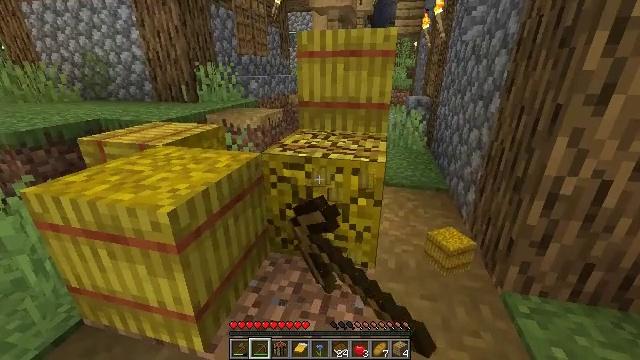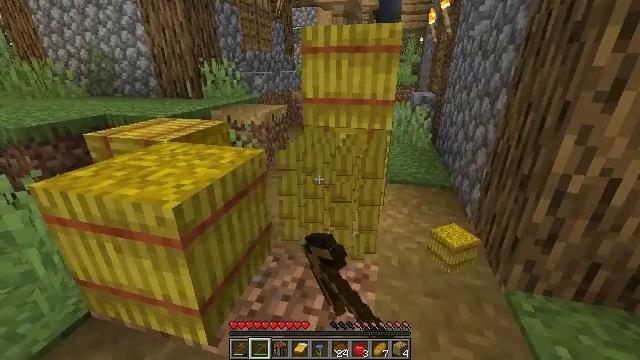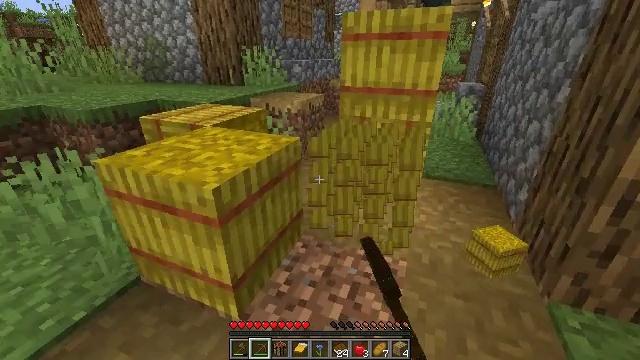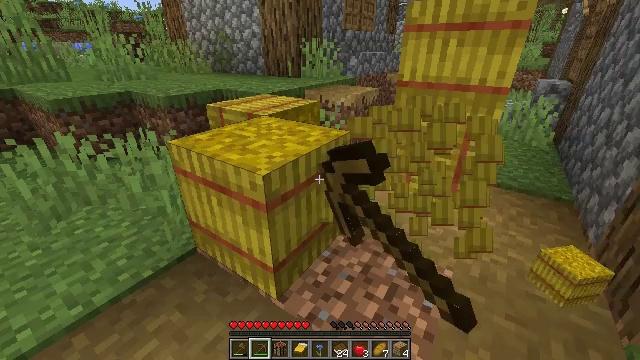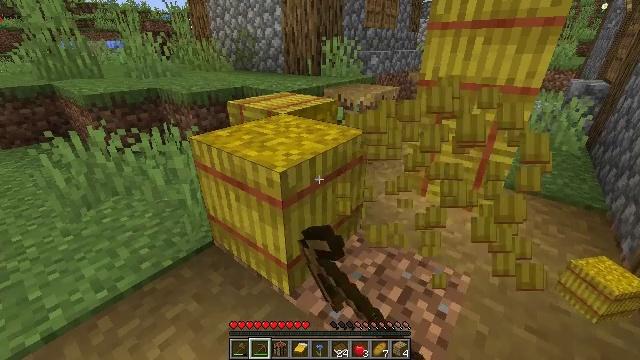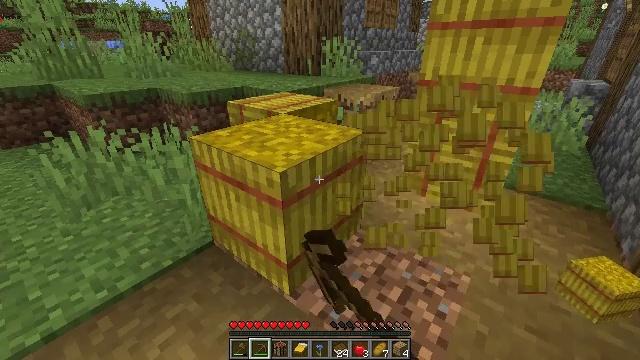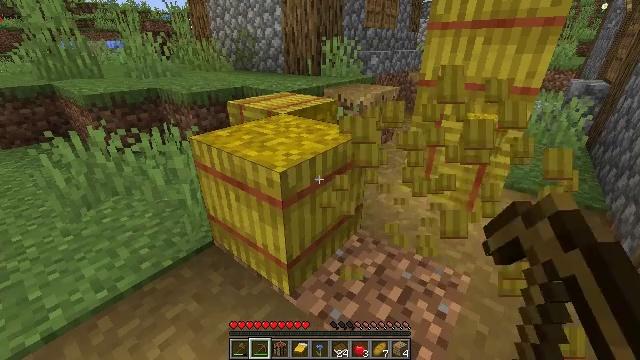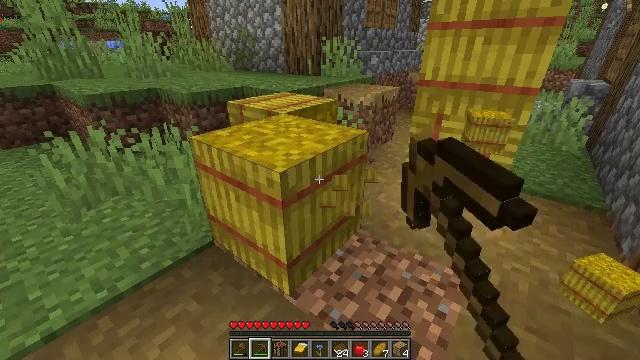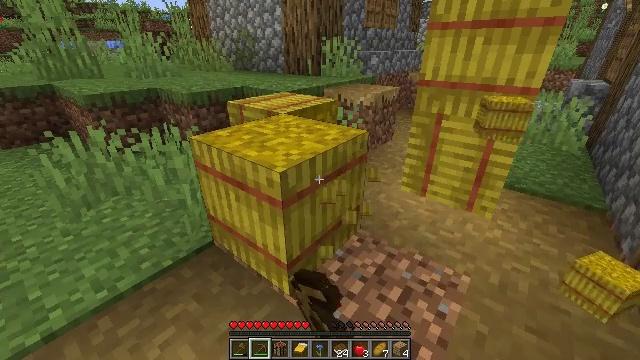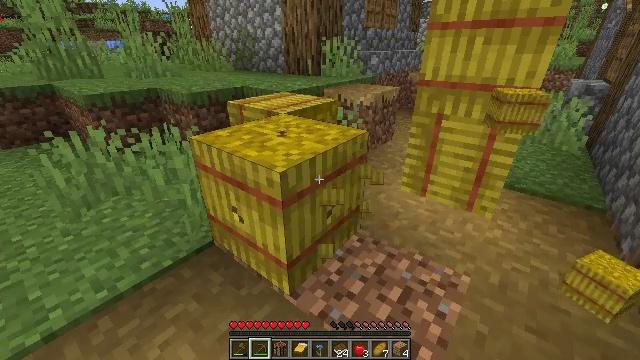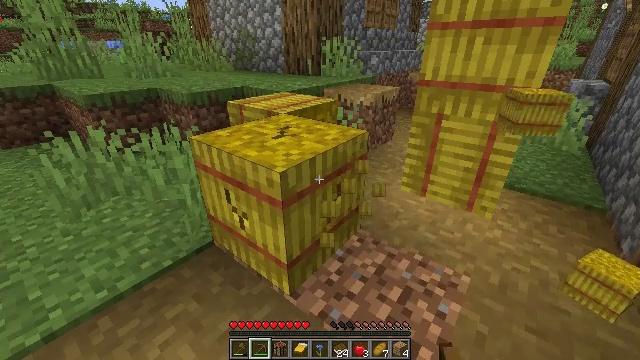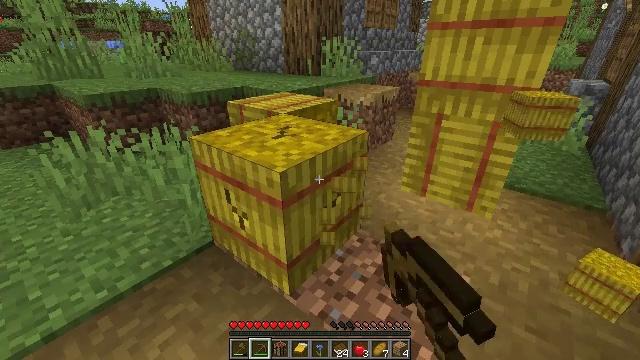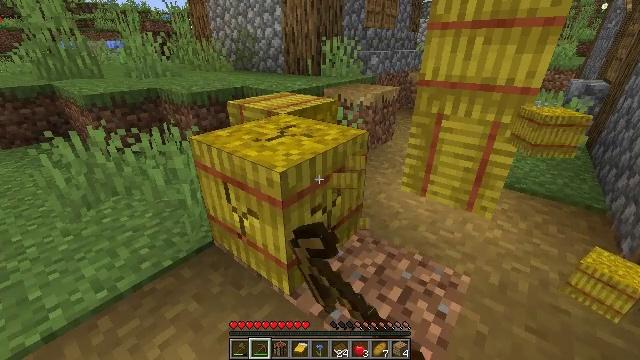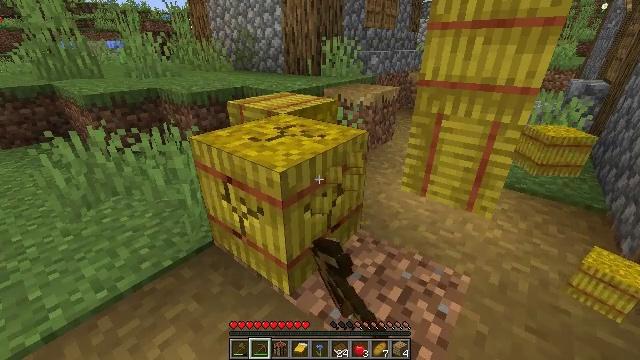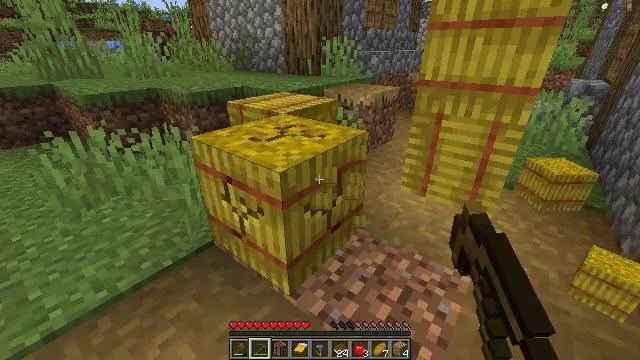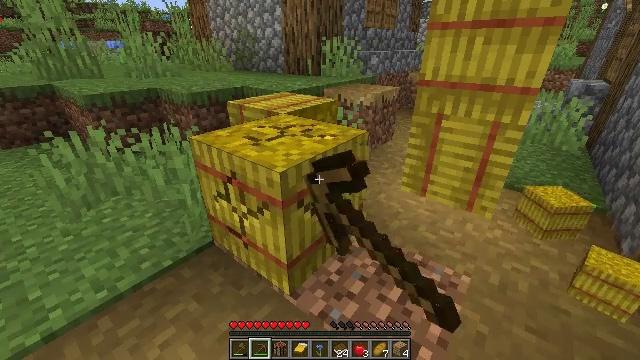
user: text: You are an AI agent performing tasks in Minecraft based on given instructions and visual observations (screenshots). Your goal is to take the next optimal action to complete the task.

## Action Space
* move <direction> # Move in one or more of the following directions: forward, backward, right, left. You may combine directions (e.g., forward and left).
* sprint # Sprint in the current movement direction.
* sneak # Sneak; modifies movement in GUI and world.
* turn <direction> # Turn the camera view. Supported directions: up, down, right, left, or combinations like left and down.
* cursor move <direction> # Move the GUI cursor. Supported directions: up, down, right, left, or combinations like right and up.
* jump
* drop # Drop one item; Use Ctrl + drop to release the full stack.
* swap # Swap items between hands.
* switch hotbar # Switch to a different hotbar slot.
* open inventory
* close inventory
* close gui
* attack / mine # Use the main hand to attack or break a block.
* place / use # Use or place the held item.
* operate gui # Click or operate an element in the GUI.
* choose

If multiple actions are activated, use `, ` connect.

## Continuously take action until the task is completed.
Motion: motion action
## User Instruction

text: Break the hay block to collect it.
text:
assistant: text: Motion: attack / mine
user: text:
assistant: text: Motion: turn left and down, attack / mine
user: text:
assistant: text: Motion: turn left and down, attack / mine
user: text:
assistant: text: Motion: turn left, attack / mine
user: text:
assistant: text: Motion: attack / mine
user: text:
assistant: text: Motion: attack / mine
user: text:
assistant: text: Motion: attack / mine
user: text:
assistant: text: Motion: attack / mine
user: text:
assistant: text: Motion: attack / mine
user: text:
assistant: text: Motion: attack / mine
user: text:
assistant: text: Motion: attack / mine
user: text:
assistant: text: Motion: attack / mine
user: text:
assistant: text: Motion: attack / mine
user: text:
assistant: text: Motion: attack / mine
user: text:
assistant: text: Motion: attack / mine
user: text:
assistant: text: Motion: attack / mine
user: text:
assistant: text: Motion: attack / mine
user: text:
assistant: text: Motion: attack / mine
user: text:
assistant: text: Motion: attack / mine
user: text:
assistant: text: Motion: attack / mine
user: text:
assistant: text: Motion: attack / mine
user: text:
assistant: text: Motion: turn right, attack / mine
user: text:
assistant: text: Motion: attack / mine
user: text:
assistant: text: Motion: attack / mine
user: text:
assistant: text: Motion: turn right and up, attack / mine
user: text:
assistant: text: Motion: turn right and up, attack / mine
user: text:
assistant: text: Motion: turn right and up, attack / mine
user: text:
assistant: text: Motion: turn right and up, attack / mine
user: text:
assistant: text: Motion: turn up, attack / mine
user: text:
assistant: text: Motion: attack / mine